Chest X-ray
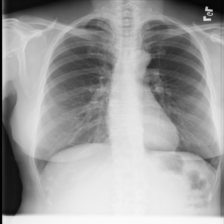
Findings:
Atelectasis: negative
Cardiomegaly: negative
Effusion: negative
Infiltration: negative
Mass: negative
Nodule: negative
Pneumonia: negative
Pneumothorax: negative
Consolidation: negative
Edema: negative
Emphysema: negative
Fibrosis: negative
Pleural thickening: negative
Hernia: negative